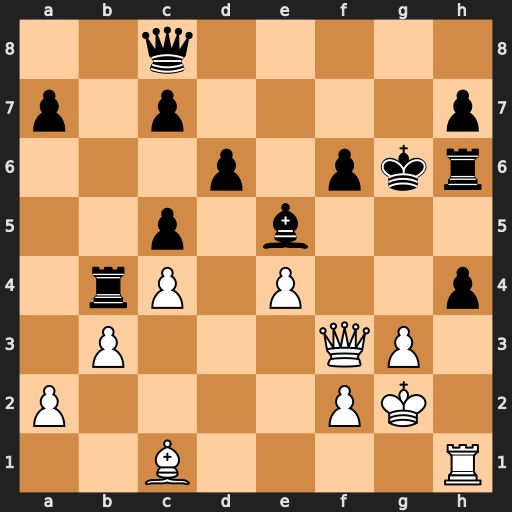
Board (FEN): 2q5/p1p4p/3p1pkr/2p1b3/1rP1P2p/1P3QP1/P4PK1/2B4R
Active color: w
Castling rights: -
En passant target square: -
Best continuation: Bxh6 Kxh6 Rxh4+ Kg7 Qh5